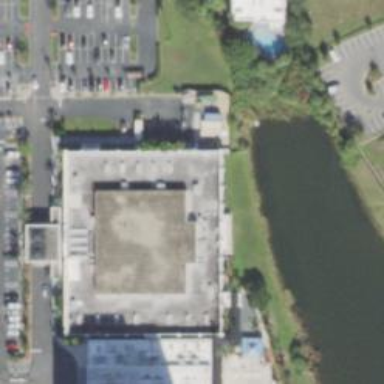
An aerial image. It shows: Conference center.